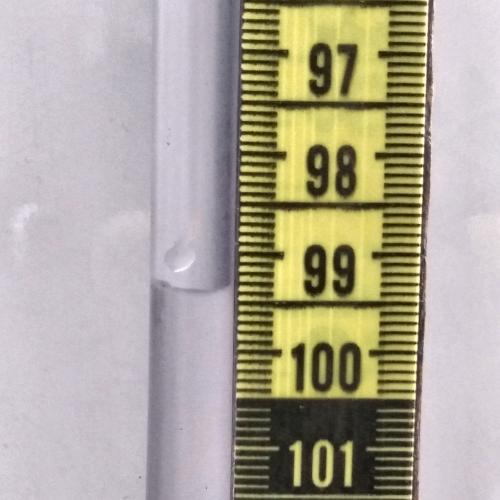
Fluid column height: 99.4 cm